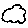
Label: cloud